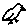
Label: bird